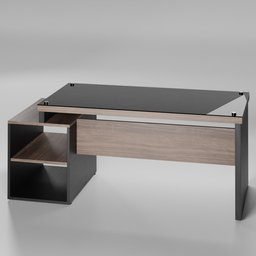
Label: furniture